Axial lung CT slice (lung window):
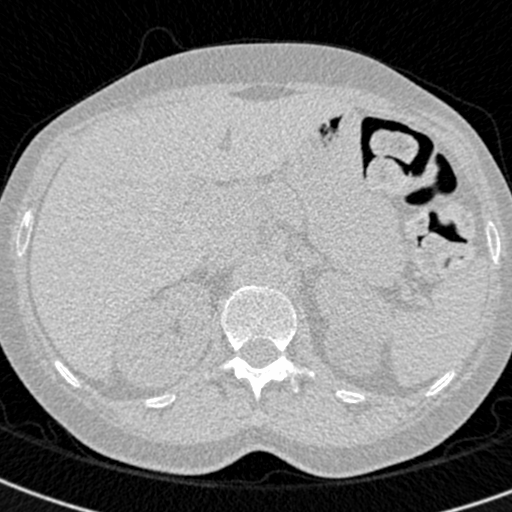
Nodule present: no